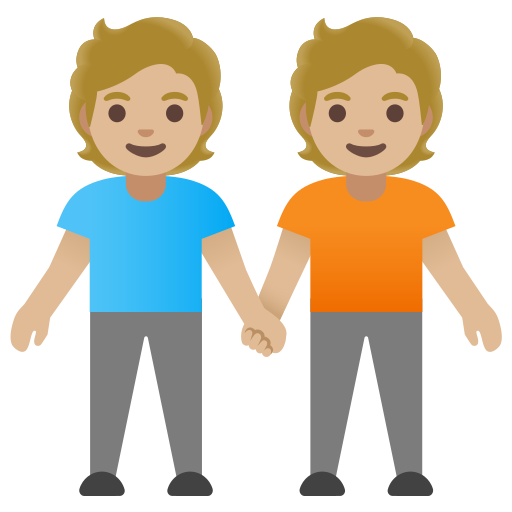
Emoji: 🧑🏼‍🤝‍🧑🏼